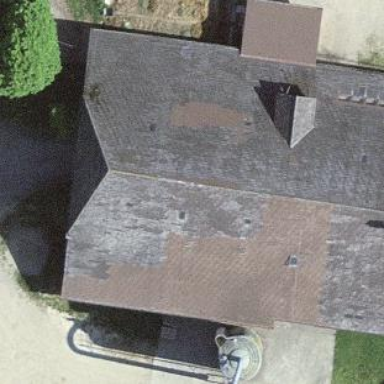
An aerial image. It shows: Farm building.